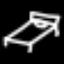
Label: bed